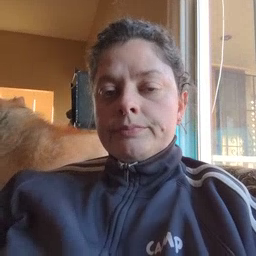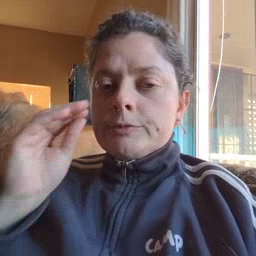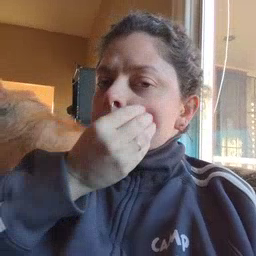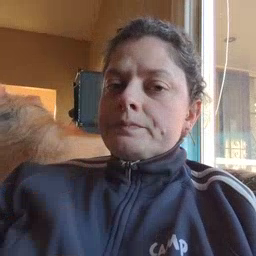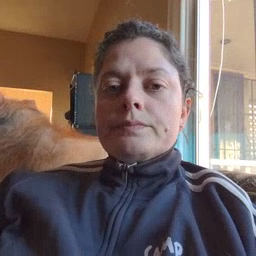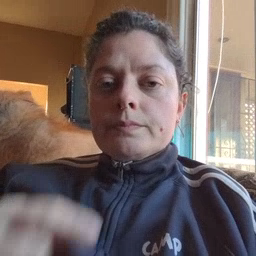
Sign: flower